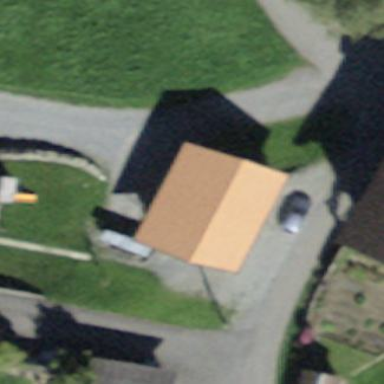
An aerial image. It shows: Shed.